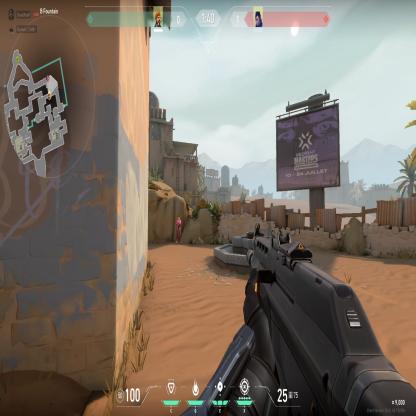
Label: enemy